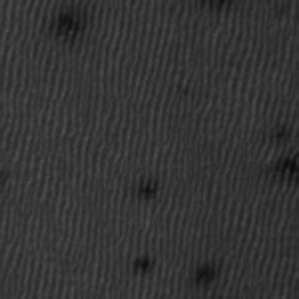
Label: frost